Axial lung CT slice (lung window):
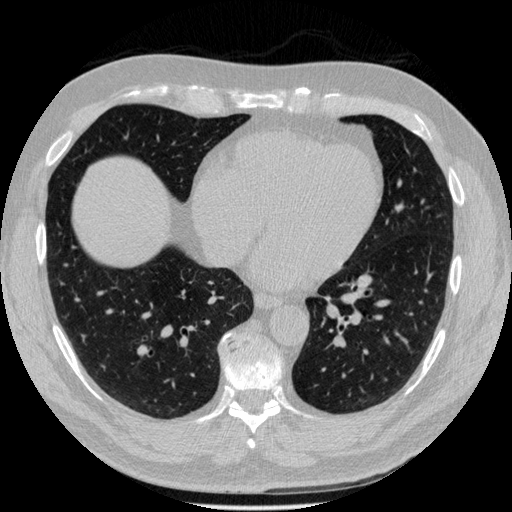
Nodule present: no